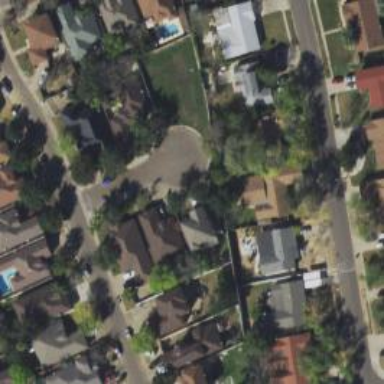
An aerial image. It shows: Residential area with homes lining the residential road.